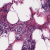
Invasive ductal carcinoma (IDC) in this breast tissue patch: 0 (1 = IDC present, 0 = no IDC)